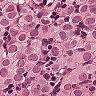
Metastatic tissue present: yes